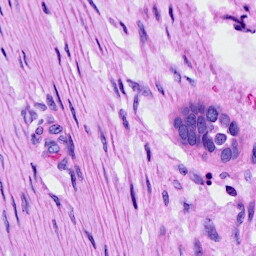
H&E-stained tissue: Ovarian